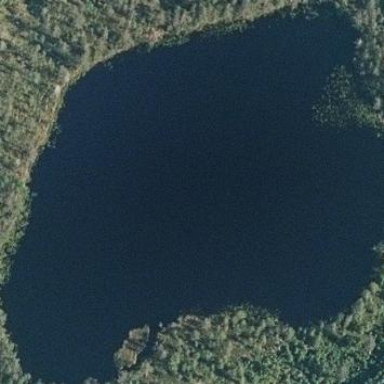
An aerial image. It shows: Serene pond surrounded by nature.